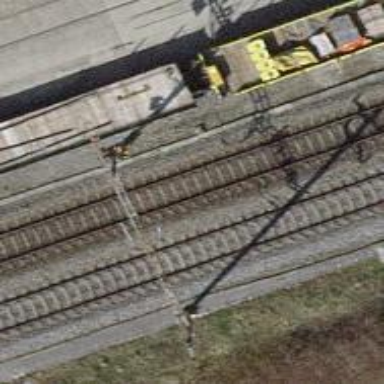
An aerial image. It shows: Catenary mast for power lines.